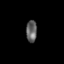
Tissue: skin
Cell type: Fibroblasts
Senescence score: 0.8075
Nuclear area (px): 228
Mean DAPI intensity: 98.776